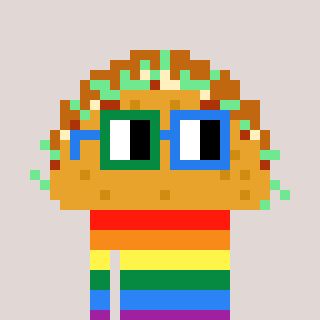
a pixel art character with square green and blue glasses, a taco-shaped head and a magenta-colored body on a warm background